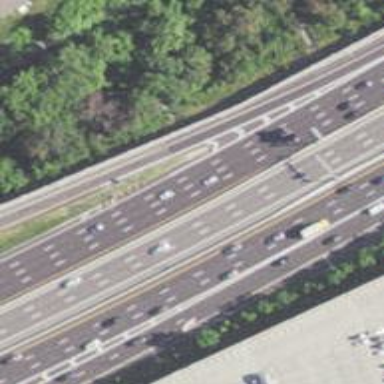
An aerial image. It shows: Asphalt motorway.